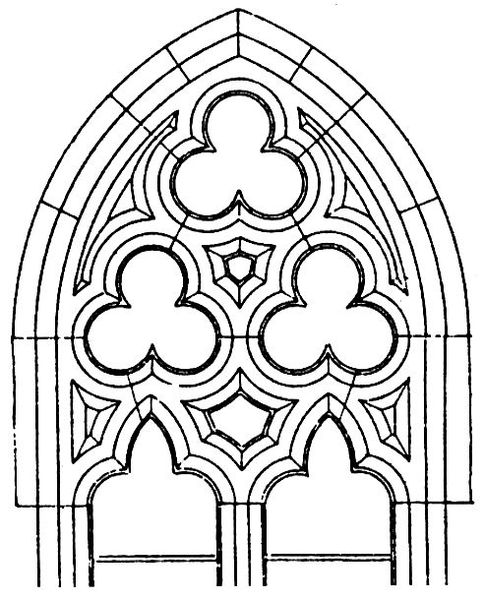
Titel: Frankfurt Alte Nikolaikirche, nördliches Chorfenster
Standort: Frankfurt (EU - D - H)
Schlagwörter: weiß, blumen, fenster, glas, licht, schwarz, skizze, zeichen, zeichnung, rosen, muster, spitze, kirche, drei, gotik, bogen, grafik, linien, spitz, metall, bögen, fugen, fensterrahmen, kreuz, linie, scheiben, schwarz-weiß, entwurf, schematisch, schema, öffnung, glasfenster, rosette, spitzbogen, spitzbögen, romanik, rosetten, lanzettfenster, maßwerk, fenstergiebel, fensterbogen, kirchenfenster, dreipass, lanzette